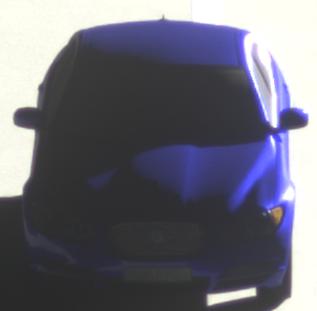
Make: Jaguar
Model: XF 3.0 V6
Detailed model: XF (X250) Limousine
Model produced from: 2010/02
Model produced until: 2010/10
Doors: 4
Color: blue
Road condition: dry road
Daytime: morning or afternoon
Contrast: high contrast